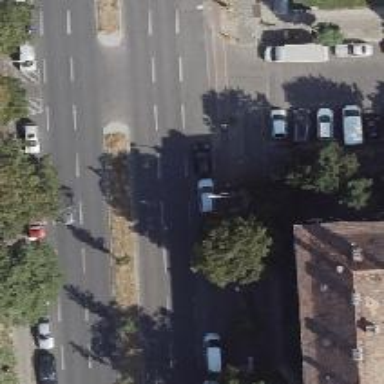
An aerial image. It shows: Street lamp support.